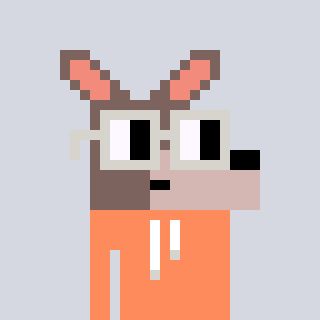
a pixel art character with square light gray glasses, a kangaroo-shaped head and a peachy-colored body on a cool background